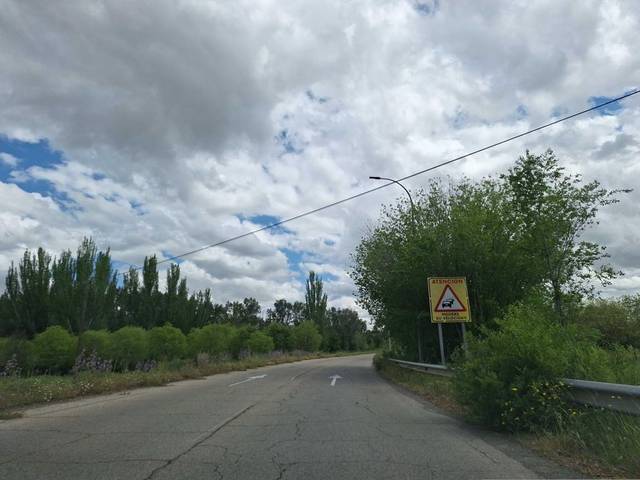
Region: Spain
Coordinates: 40.047, -3.612